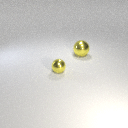
large yellow metal sphere to the right of small yellow metal sphere